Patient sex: M
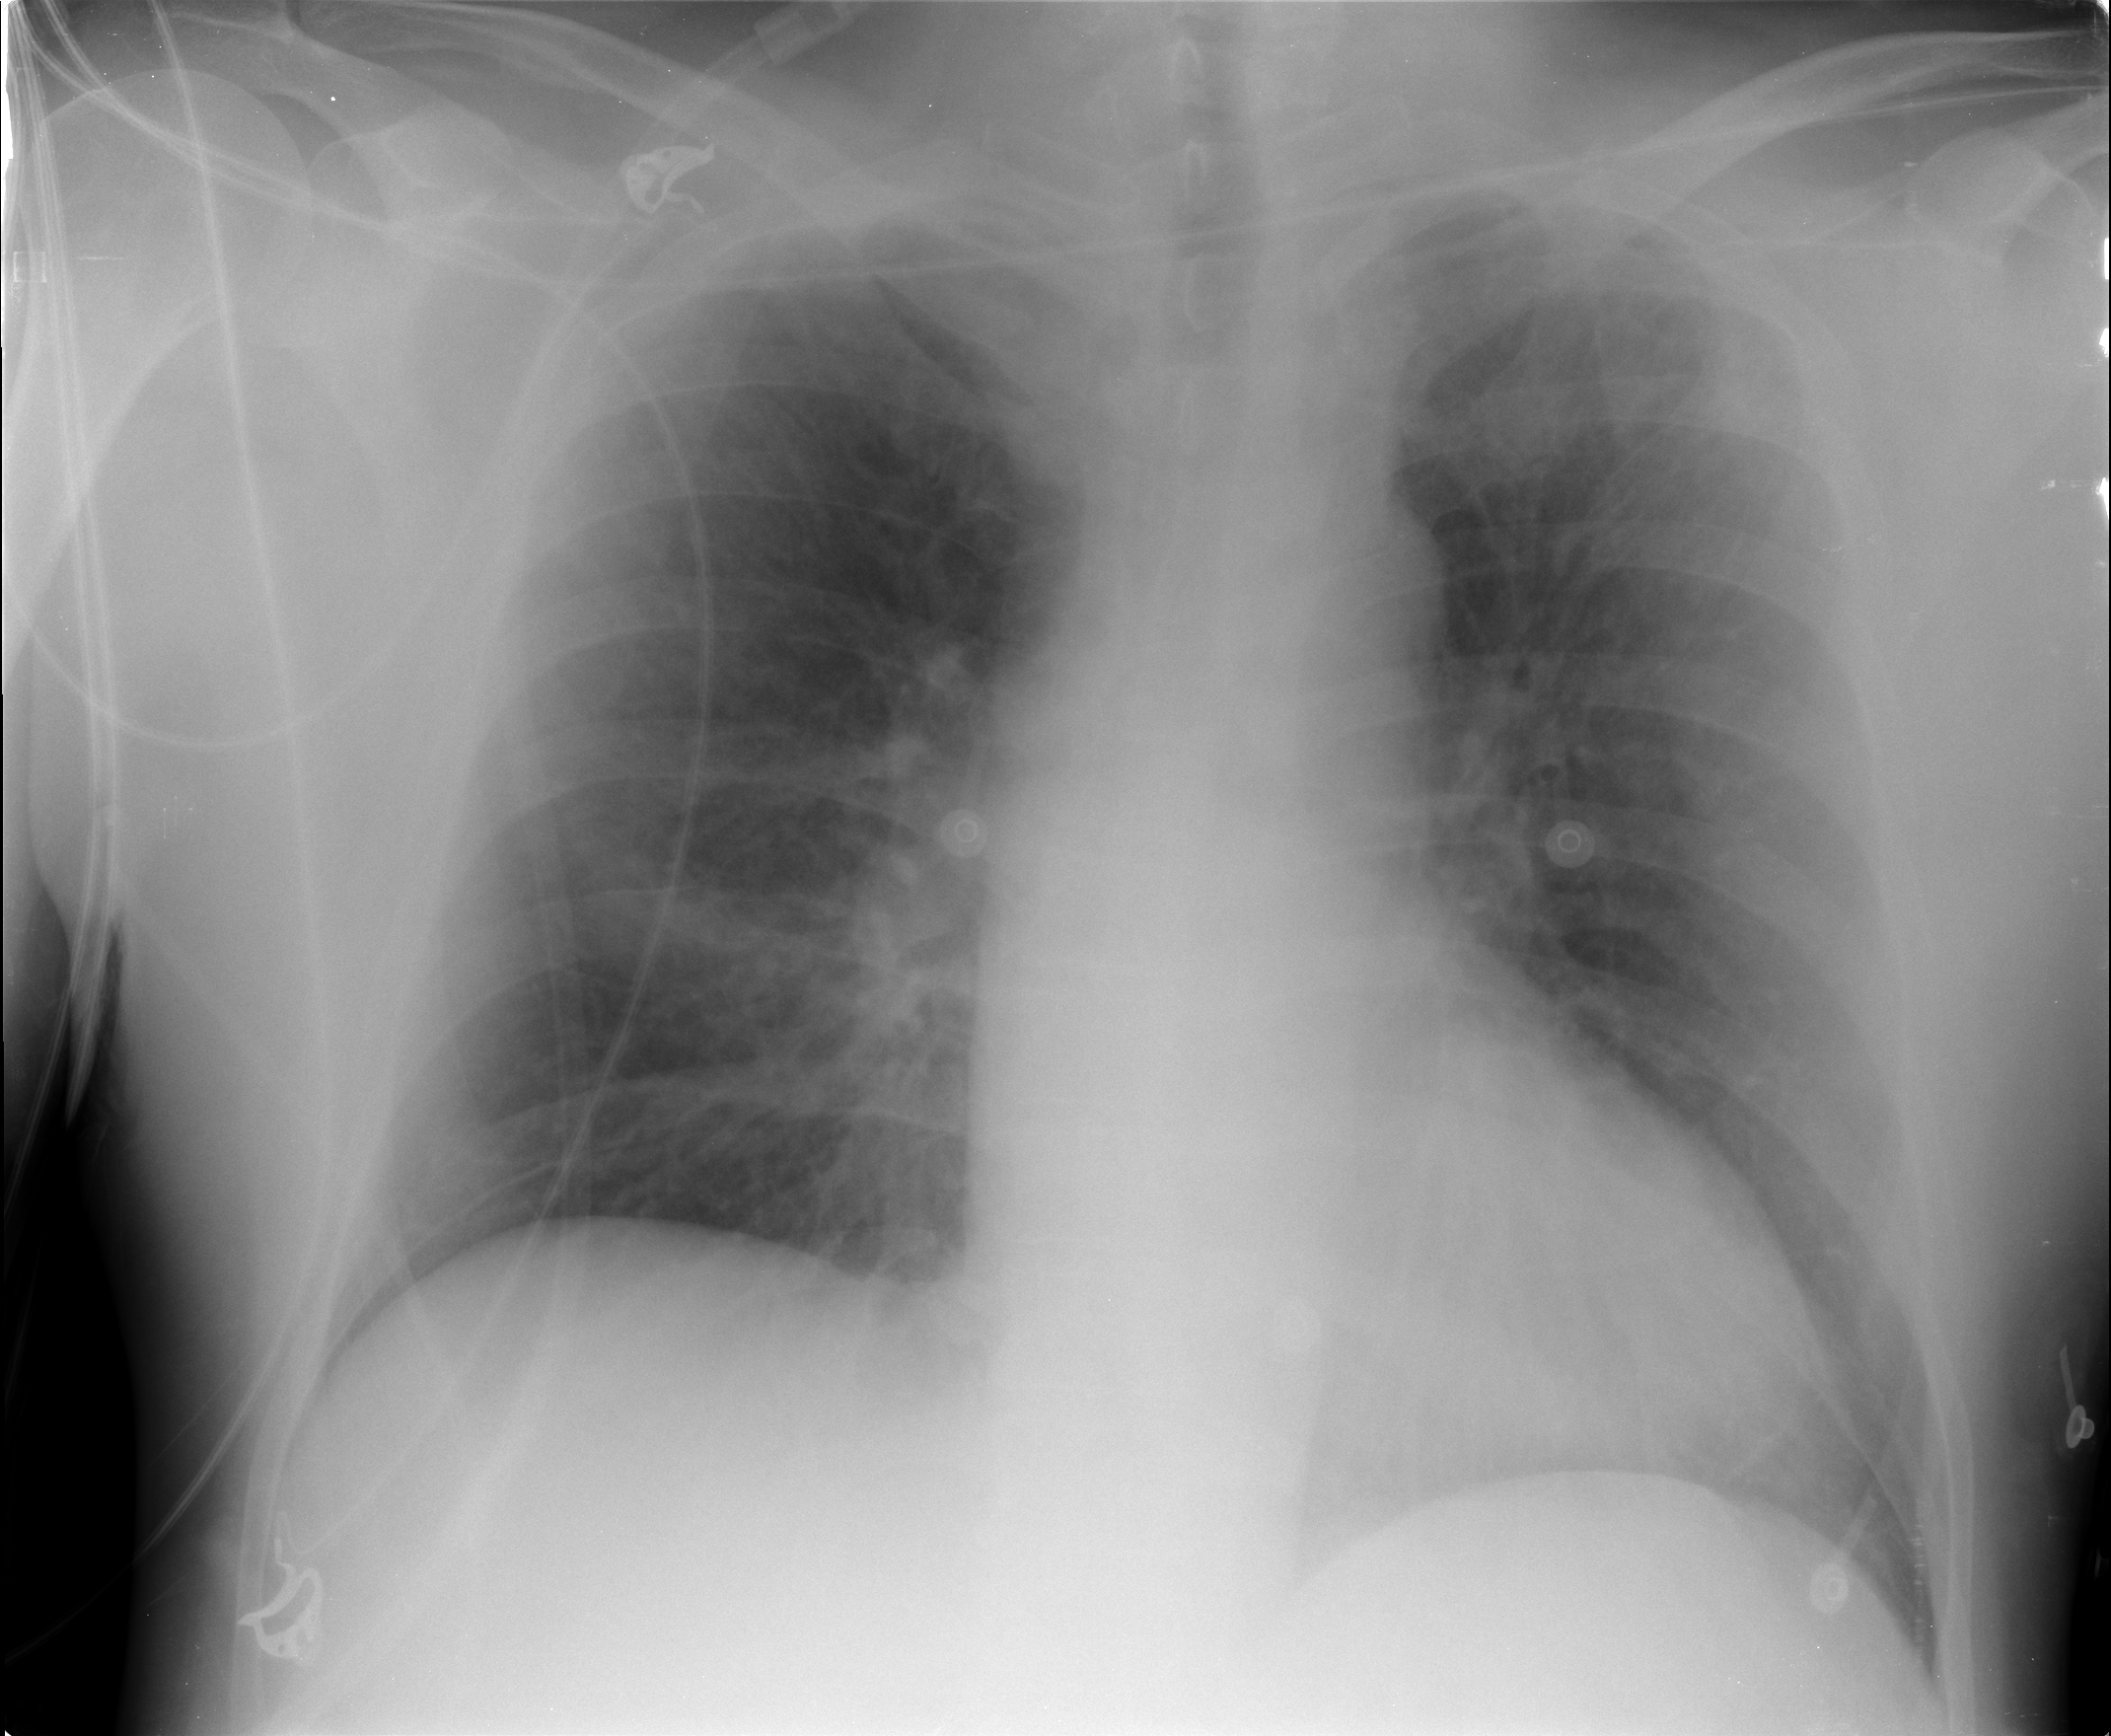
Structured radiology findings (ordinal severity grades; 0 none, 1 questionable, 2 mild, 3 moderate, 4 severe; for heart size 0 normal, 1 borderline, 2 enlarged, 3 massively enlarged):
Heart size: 0
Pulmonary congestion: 2
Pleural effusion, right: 0
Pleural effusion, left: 0
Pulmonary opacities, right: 2
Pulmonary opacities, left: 2
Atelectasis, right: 1
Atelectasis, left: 1